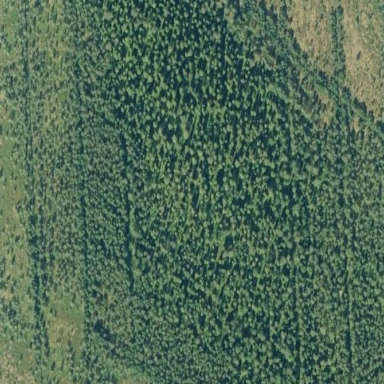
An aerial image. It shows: Forest area.